Interaction volume radius: 10 \u00c5
Interaction volume height: 30 \u00c5
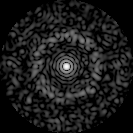
Disorder parameter: 0.8139